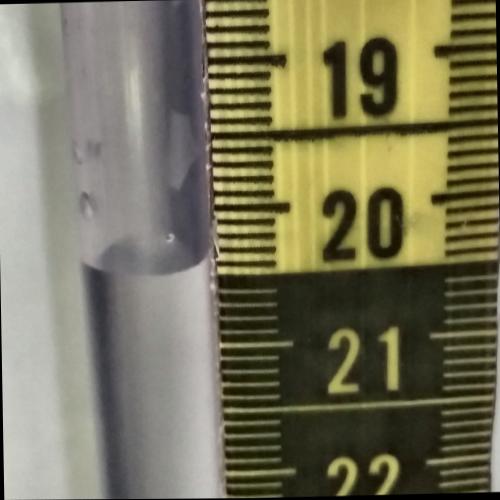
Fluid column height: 20.5 cm